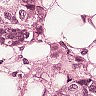
Metastatic tissue present: yes